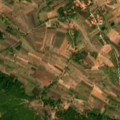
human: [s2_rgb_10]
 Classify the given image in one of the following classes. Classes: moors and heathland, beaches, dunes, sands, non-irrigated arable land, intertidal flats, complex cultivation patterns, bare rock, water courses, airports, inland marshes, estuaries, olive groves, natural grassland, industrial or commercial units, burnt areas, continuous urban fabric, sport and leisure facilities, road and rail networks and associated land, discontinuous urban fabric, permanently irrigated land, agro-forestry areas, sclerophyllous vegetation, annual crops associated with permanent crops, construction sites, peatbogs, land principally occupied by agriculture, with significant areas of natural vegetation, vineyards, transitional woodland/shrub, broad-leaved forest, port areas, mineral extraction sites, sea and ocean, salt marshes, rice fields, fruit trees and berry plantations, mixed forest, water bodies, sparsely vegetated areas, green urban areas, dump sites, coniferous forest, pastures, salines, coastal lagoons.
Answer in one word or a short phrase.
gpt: discontinuous urban fabric, complex cultivation patterns, broad-leaved forest, transitional woodland/shrub